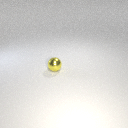
small yellow metal sphere